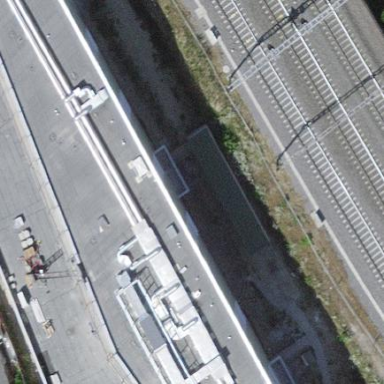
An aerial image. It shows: Industrial building.